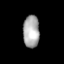
Tissue: lung
Cell type: Pericytes
Senescence score: 0.6286
Nuclear area (px): 512
Mean DAPI intensity: 171.244